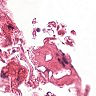
Metastatic tissue present: no